Field crop: tomato
Growth stage: 2
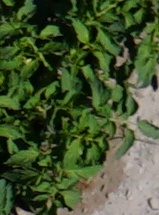
Species: tomato